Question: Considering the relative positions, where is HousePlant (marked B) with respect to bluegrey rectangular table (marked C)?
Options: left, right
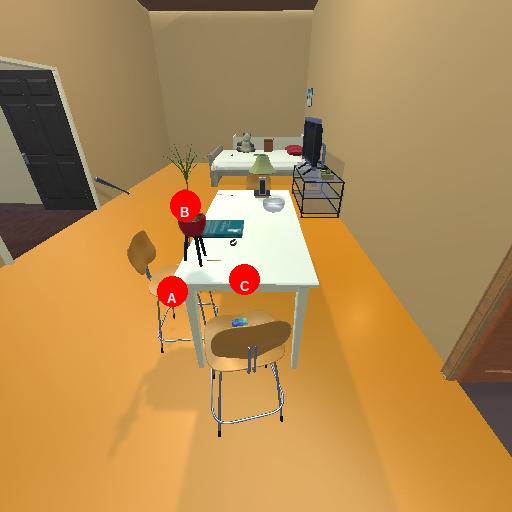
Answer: left